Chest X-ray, AP view. Patient: 89 years old, sex M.
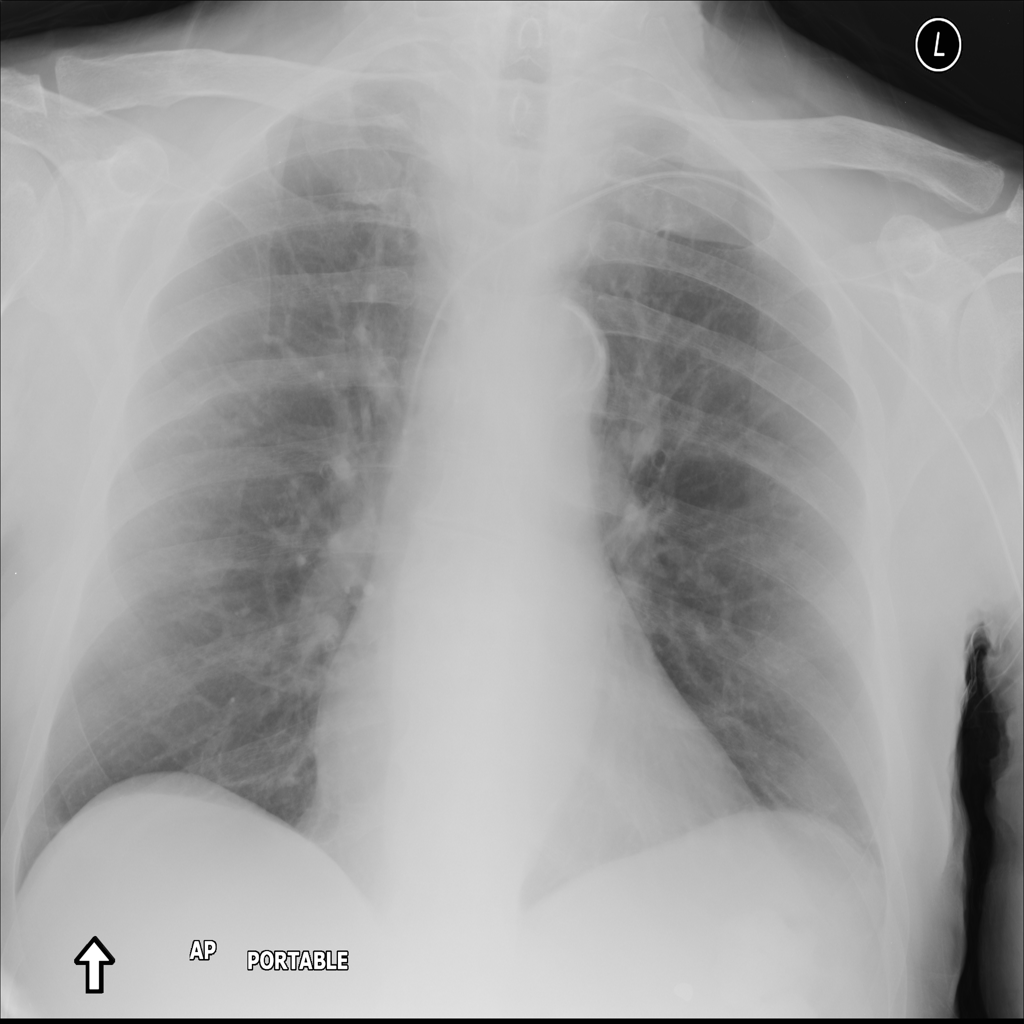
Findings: No Finding